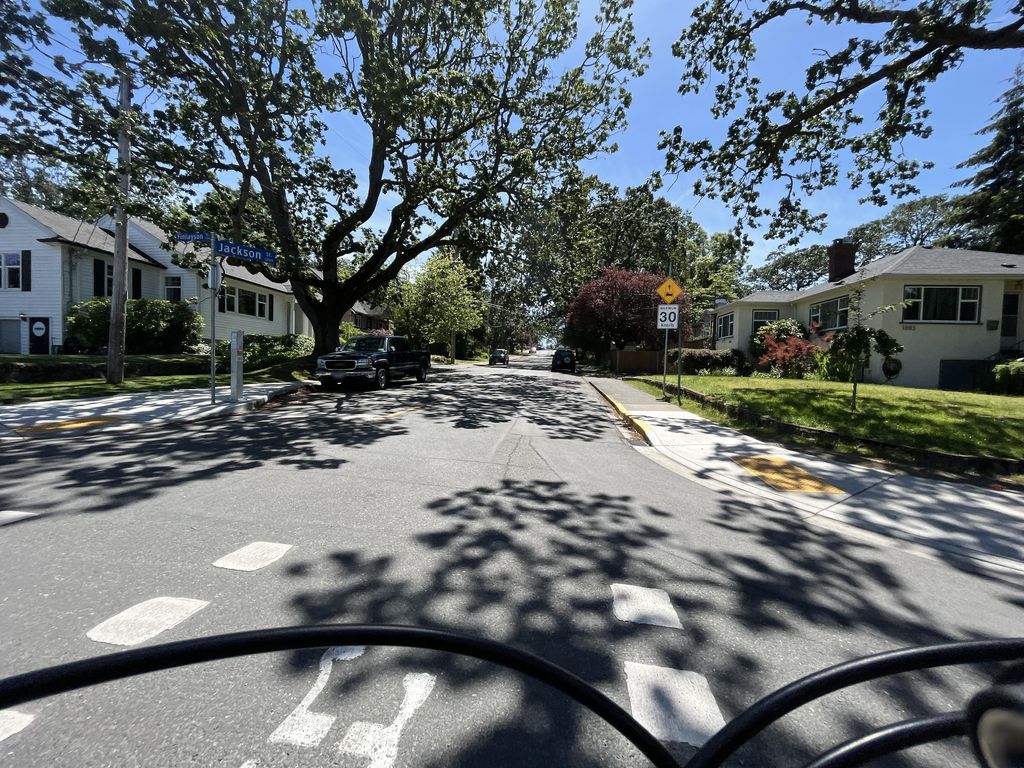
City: victoria